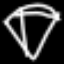
Label: diamond